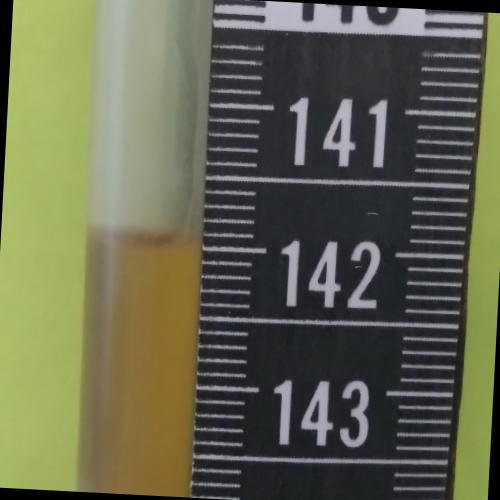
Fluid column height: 141.9 cm